Field crop: maize
Growth stage: 1
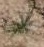
Species: salsola